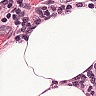
Metastatic tissue present: no